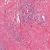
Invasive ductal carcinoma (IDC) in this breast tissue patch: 1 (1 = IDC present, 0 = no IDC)